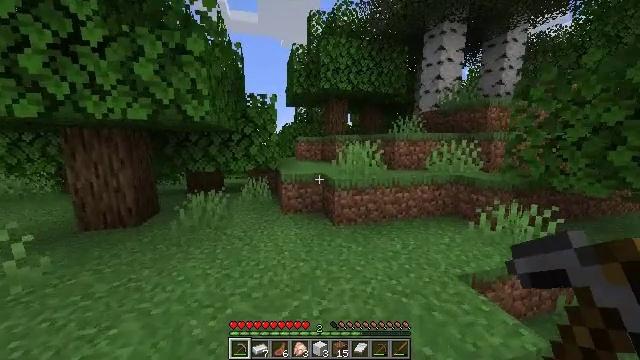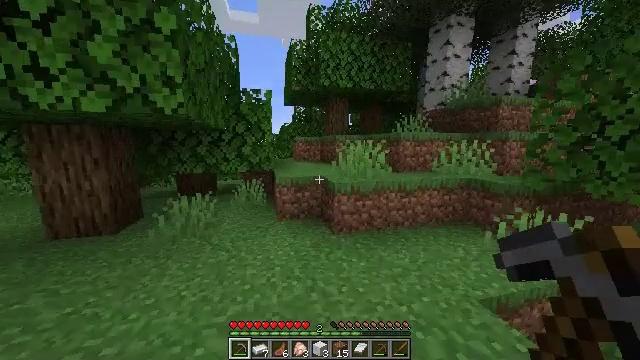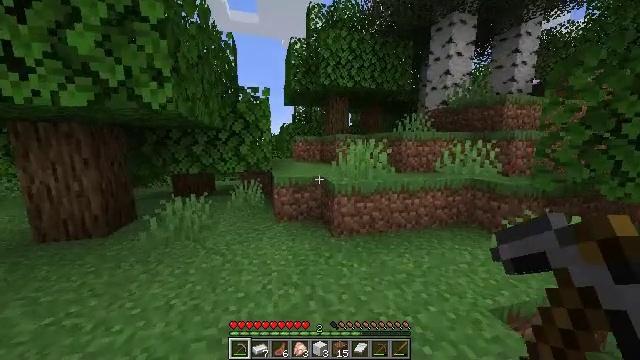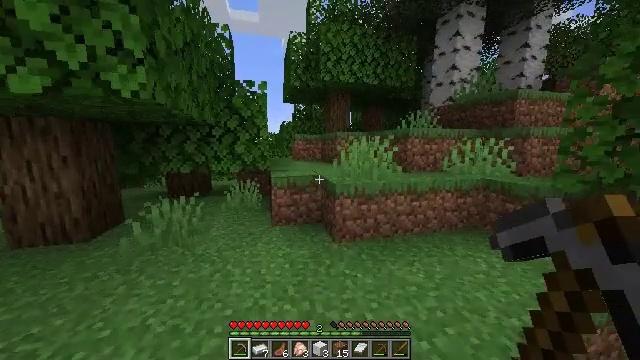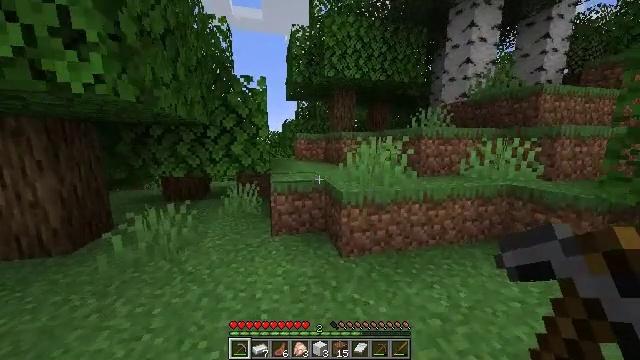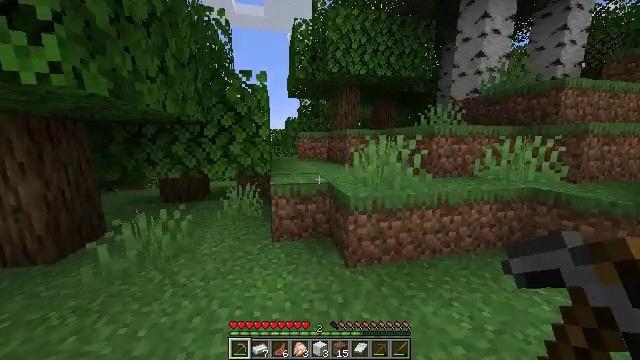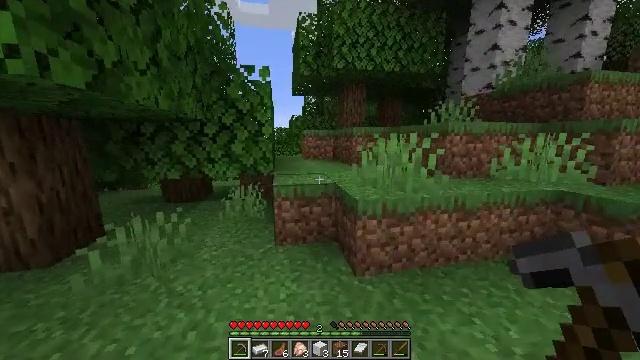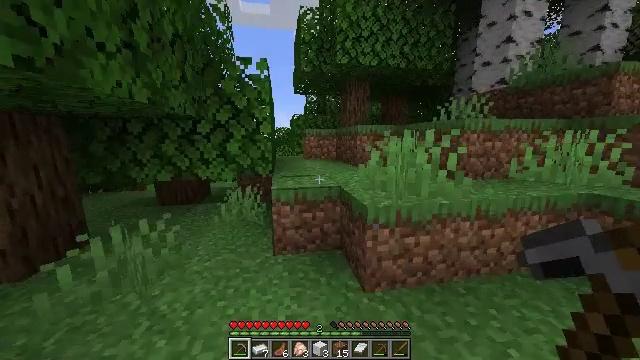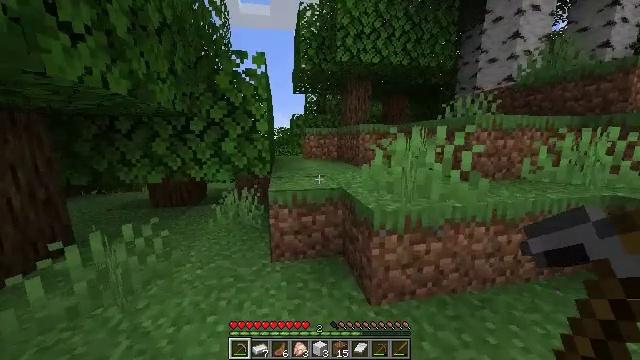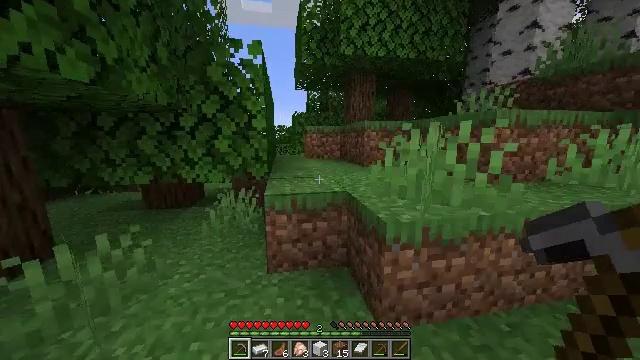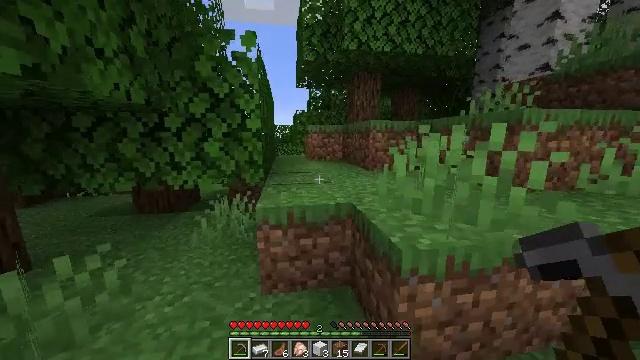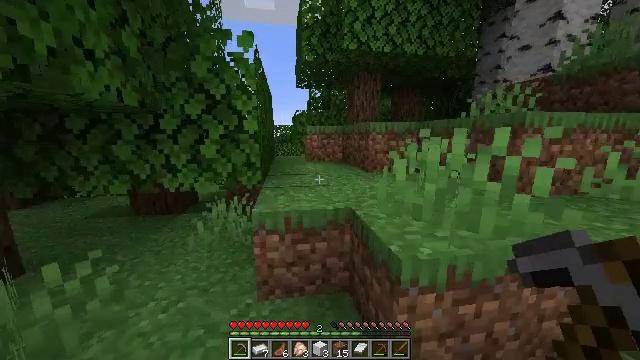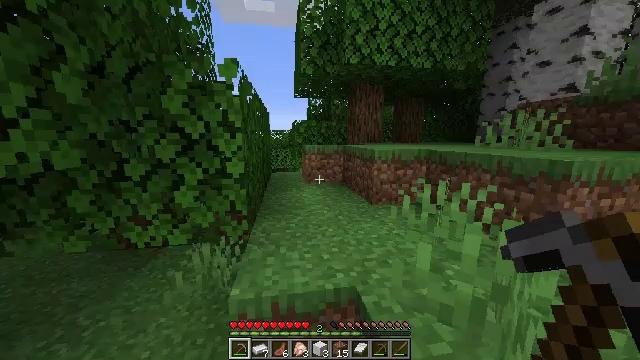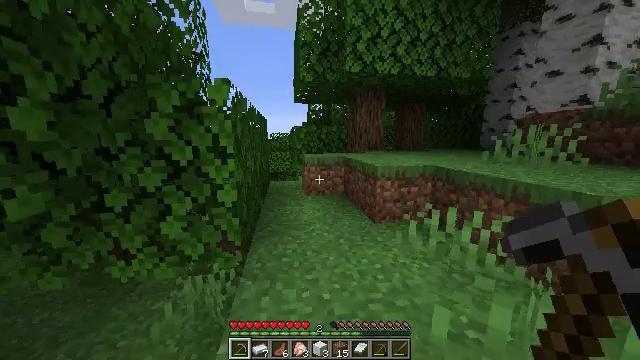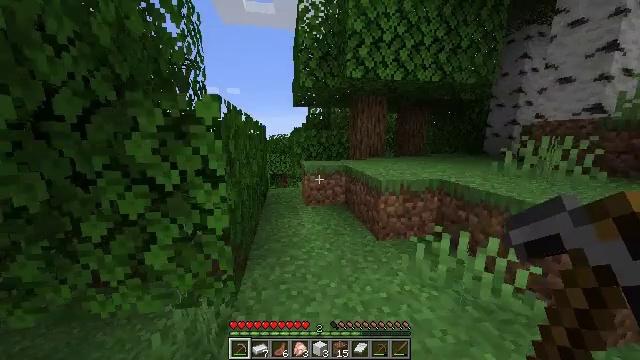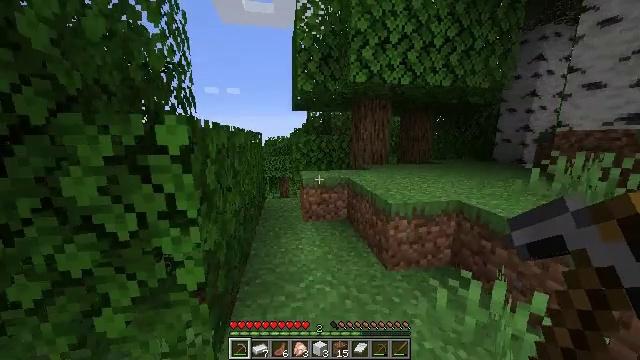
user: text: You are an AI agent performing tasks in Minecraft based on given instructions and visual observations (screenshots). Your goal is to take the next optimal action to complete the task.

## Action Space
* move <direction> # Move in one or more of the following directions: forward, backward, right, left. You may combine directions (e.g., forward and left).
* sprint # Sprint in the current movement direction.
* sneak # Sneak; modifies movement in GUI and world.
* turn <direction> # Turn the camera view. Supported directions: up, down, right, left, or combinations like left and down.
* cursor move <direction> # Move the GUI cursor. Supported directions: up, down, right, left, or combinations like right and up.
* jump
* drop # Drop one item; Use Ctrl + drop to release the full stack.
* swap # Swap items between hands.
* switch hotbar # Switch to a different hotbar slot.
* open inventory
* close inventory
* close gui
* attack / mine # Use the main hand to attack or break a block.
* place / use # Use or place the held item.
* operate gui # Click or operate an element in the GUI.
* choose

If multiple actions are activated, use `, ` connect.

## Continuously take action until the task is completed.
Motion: motion action
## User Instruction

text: Mine the chest to collect it.
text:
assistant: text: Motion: move forward
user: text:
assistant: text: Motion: move forward
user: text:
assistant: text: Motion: move forward
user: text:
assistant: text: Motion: move forward
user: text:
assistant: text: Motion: move forward
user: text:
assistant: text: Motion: move forward, turn left
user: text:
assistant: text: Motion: move forward
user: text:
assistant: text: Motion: move forward
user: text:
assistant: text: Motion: move forward
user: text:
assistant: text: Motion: move forward
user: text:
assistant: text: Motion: move forward, jump
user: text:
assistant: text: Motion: move forward, jump
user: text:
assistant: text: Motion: move forward, jump
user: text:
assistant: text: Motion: move forward, jump
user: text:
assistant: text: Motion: move forward, jump
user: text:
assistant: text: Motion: move forward, jump
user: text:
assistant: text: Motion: move forward
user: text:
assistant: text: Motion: move forward
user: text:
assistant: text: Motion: move forward
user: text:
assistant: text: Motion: move forward
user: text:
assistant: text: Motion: move forward, turn left and down
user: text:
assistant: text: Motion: move forward, turn left and down
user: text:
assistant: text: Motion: move forward, turn left
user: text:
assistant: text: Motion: move forward
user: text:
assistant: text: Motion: move forward
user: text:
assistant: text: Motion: move forward
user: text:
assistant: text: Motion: move forward, turn right and down
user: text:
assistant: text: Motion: move forward, turn right and down
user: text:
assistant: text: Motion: move forward, turn right and down
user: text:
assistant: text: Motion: move forward, turn right and down